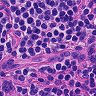
Metastatic tissue present: no